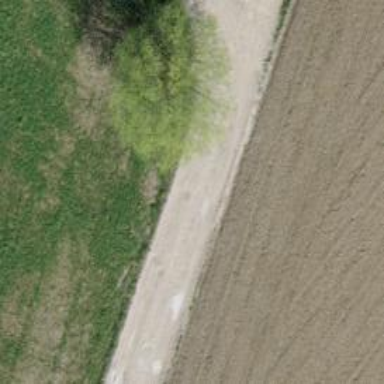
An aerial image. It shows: Well-maintained track road of grade 1.